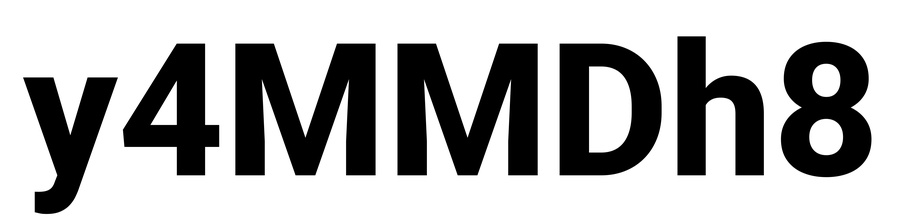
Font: Roboto_ExtraBold